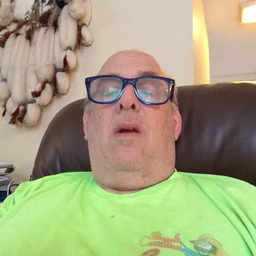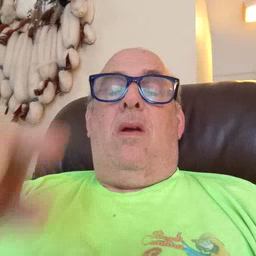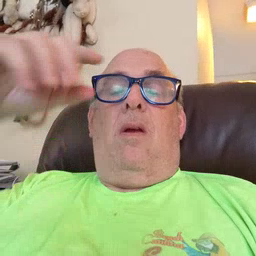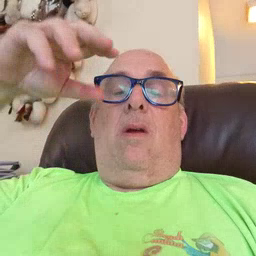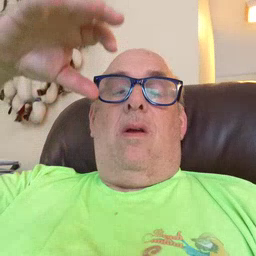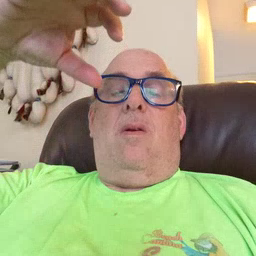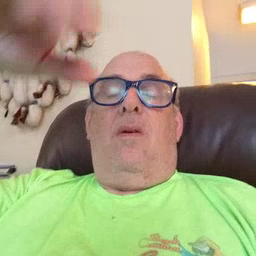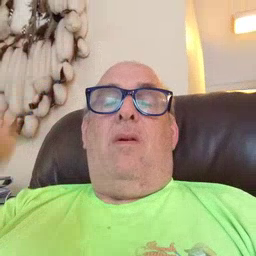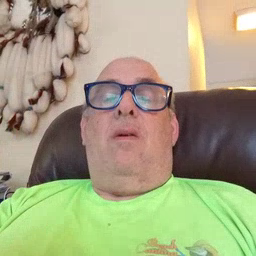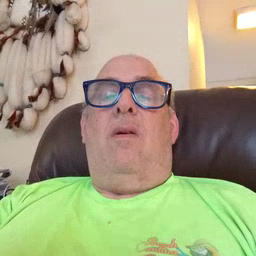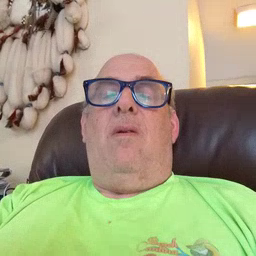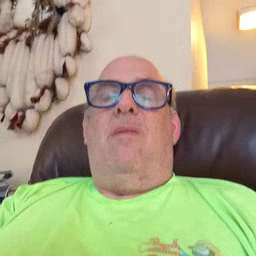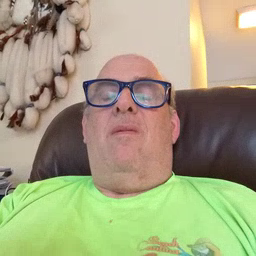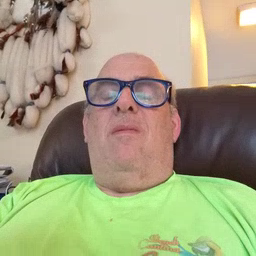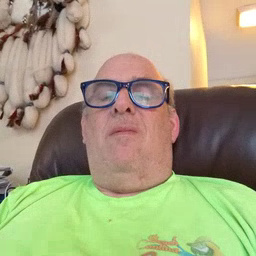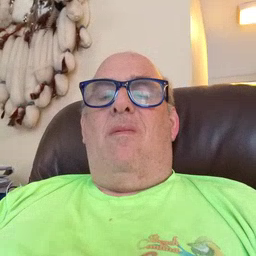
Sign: helicopter